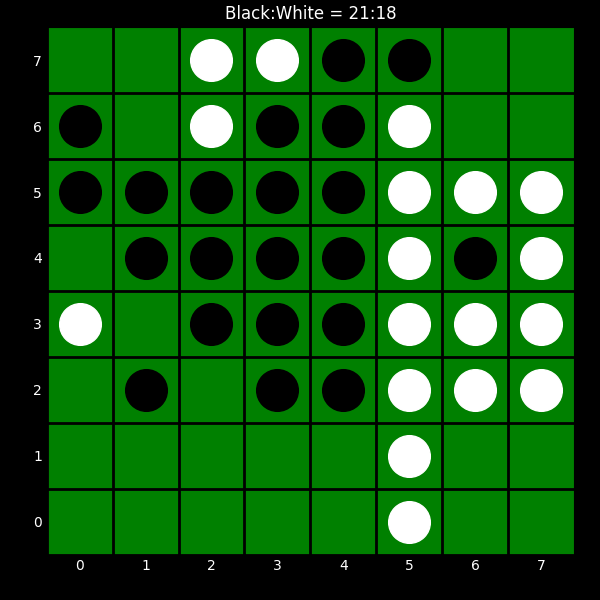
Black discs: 21
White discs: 18